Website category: restaurant
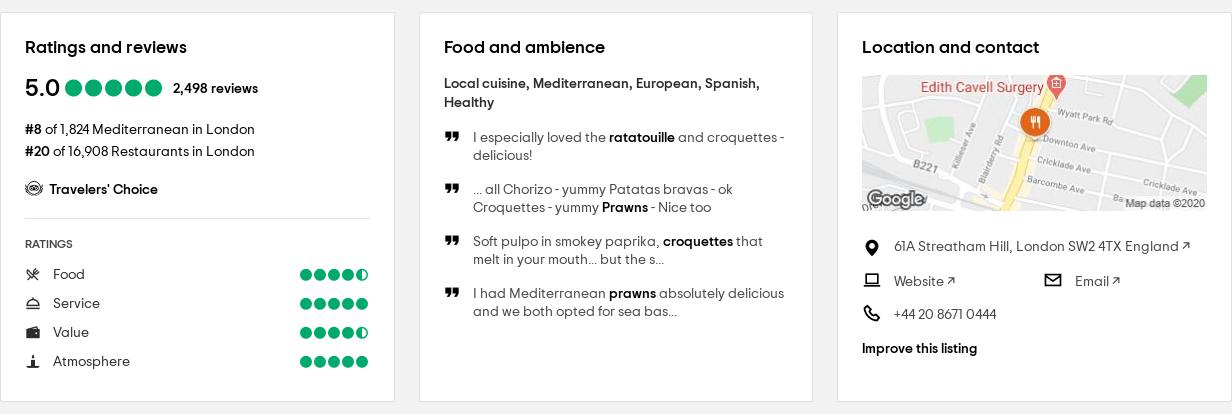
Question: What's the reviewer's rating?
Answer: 5.0

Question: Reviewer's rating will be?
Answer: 5.0

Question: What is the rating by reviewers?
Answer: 5.0

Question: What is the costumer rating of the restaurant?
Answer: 5.0

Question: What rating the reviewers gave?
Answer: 5.0

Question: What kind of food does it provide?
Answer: Local cuisine, Mediterranean, European, Spanish, Healthy

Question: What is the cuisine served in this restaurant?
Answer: Local cuisine, Mediterranean, European, Spanish, Healthy

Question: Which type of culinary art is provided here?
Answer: Local cuisine, Mediterranean, European, Spanish, Healthy

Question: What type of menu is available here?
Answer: Local cuisine, Mediterranean, European, Spanish, Healthy

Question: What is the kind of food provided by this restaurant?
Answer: Local cuisine, Mediterranean, European, Spanish, Healthy

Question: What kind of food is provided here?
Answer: Local cuisine, Mediterranean, European, Spanish, Healthy

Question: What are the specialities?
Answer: Local cuisine, Mediterranean, European, Spanish, Healthy

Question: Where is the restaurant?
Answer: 61A Streatham Hill, London SW2 4TX England

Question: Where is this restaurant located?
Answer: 61A Streatham Hill, London SW2 4TX England

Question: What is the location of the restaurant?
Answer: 61A Streatham Hill, London SW2 4TX England

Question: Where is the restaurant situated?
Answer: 61A Streatham Hill, London SW2 4TX England

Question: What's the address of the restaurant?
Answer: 61A Streatham Hill, London SW2 4TX England

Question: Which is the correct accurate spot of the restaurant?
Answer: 61A Streatham Hill, London SW2 4TX England

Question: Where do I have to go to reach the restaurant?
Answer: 61A Streatham Hill, London SW2 4TX England

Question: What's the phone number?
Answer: +44 20 8671 0444

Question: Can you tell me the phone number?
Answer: +44 20 8671 0444

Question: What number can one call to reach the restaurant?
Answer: +44 20 8671 0444

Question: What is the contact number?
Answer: +44 20 8671 0444

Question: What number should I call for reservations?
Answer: +44 20 8671 0444

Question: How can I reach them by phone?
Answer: +44 20 8671 0444